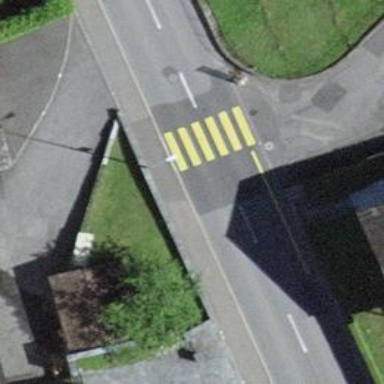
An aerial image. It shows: Zebra crossing on the road.